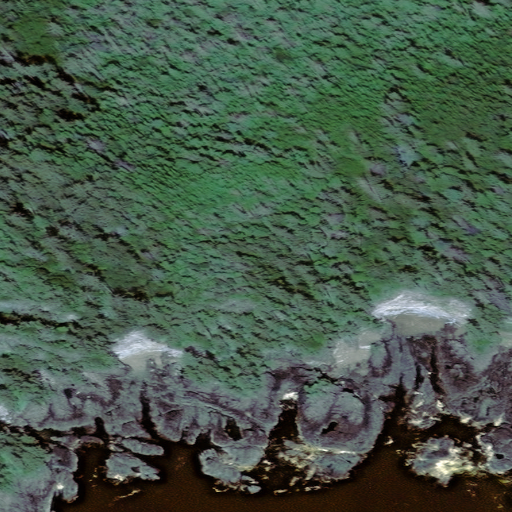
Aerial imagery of cape in Alaska named Boot Point containing only unknown